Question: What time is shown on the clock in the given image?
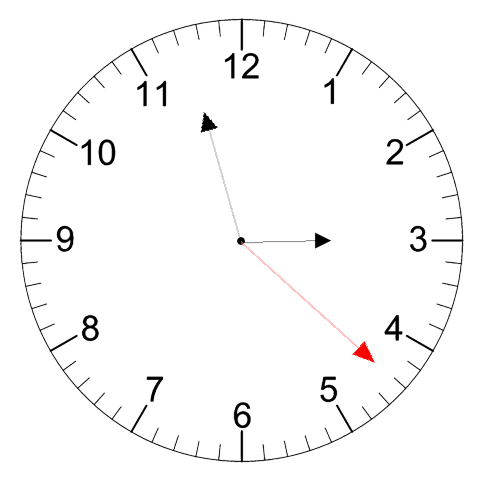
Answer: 02:57:22